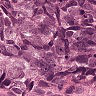
Metastatic tissue present: yes